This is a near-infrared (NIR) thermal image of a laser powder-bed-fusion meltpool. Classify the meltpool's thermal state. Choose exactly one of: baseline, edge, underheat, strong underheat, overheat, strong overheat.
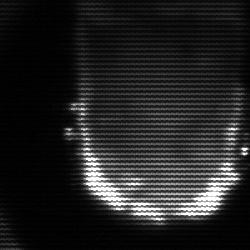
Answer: baseline